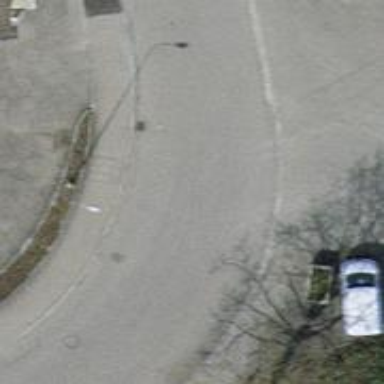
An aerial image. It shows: Residential road with asphalt surface.